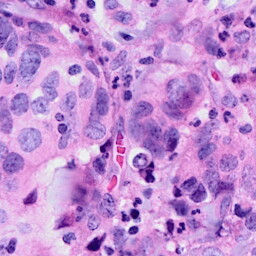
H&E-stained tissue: Breast